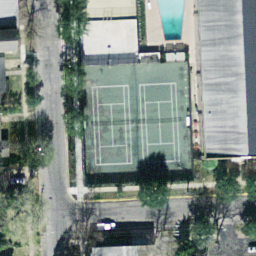
Label: tennis court